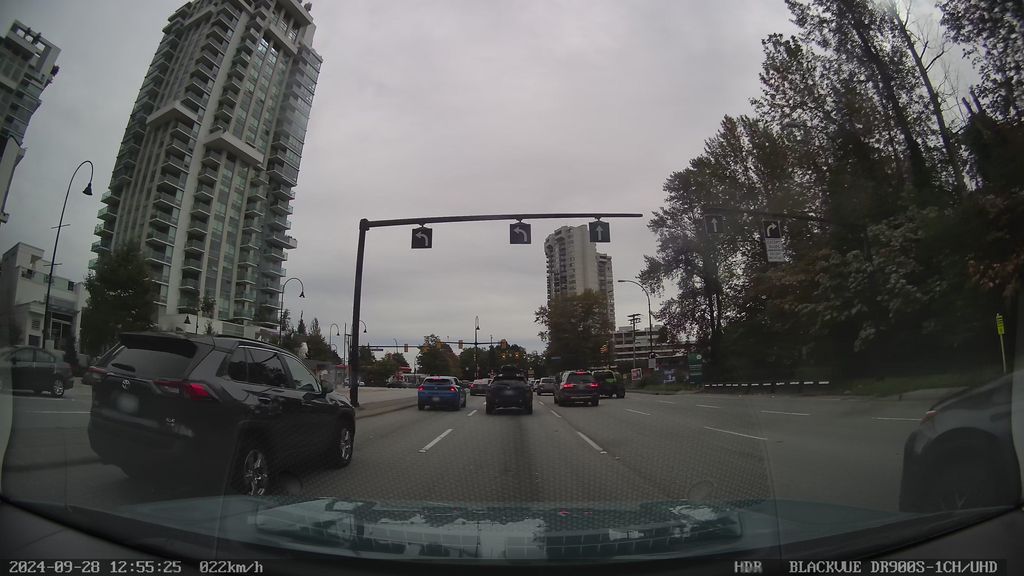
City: vancouver